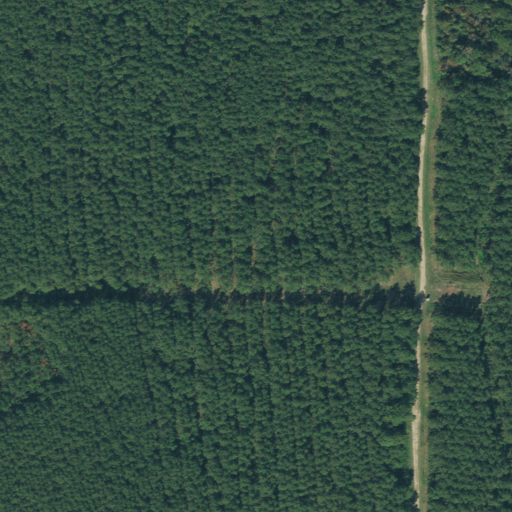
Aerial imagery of plain(s) in Texas named Batiste Prairie containing evergreen forest, mixed forest, and woody wetlands